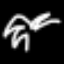
Label: palm tree